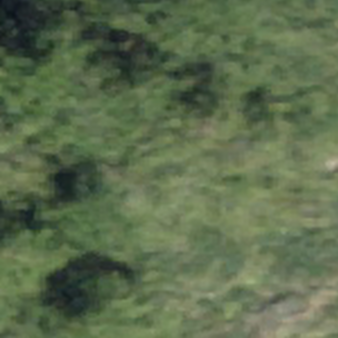
Label: other